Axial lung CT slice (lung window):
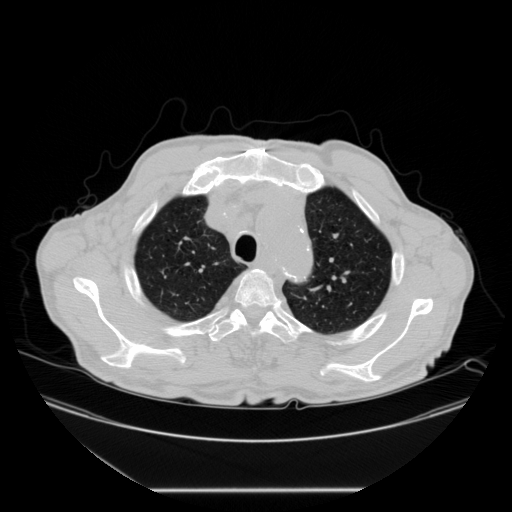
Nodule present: no